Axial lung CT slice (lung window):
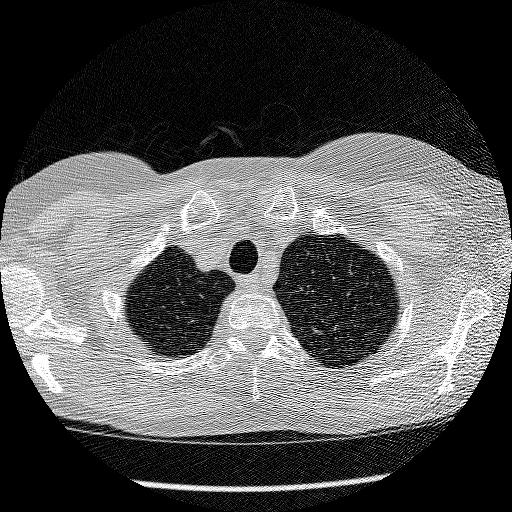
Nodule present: no